Question: I have a view controller as my initial view controller. there's a button in it(GO button) which when the user taps, it should go to another view controller(let's call it Destination view controller with label 'This is where i wanna go'). Meanwhile i want to pass it through a Tabbar controller. The reason is i want to have tabbar in my navigation stack.
I wish to go directly to the Destination view controller while pressing go button but it should show the tab bar items at the bottom.
So for achieving this in FirstViewController didLoadMethod I checked a bool value and pushed the view controller to the Destination view controller. I achieved the result I.e when pressing the Go button it goes to the Destination view controller and has tab bar items at it's bottom.
But the problem since it passes through the Tabbarcontroller the FirstViewController is shown for some seconds and then it pushes to the Destination view controller. I wish to hide FirstViewController while this transition takes place.
How to achieve this?
Picture shows what i want. what can I do to hide firstviewcontroller while having it in navigation stack?
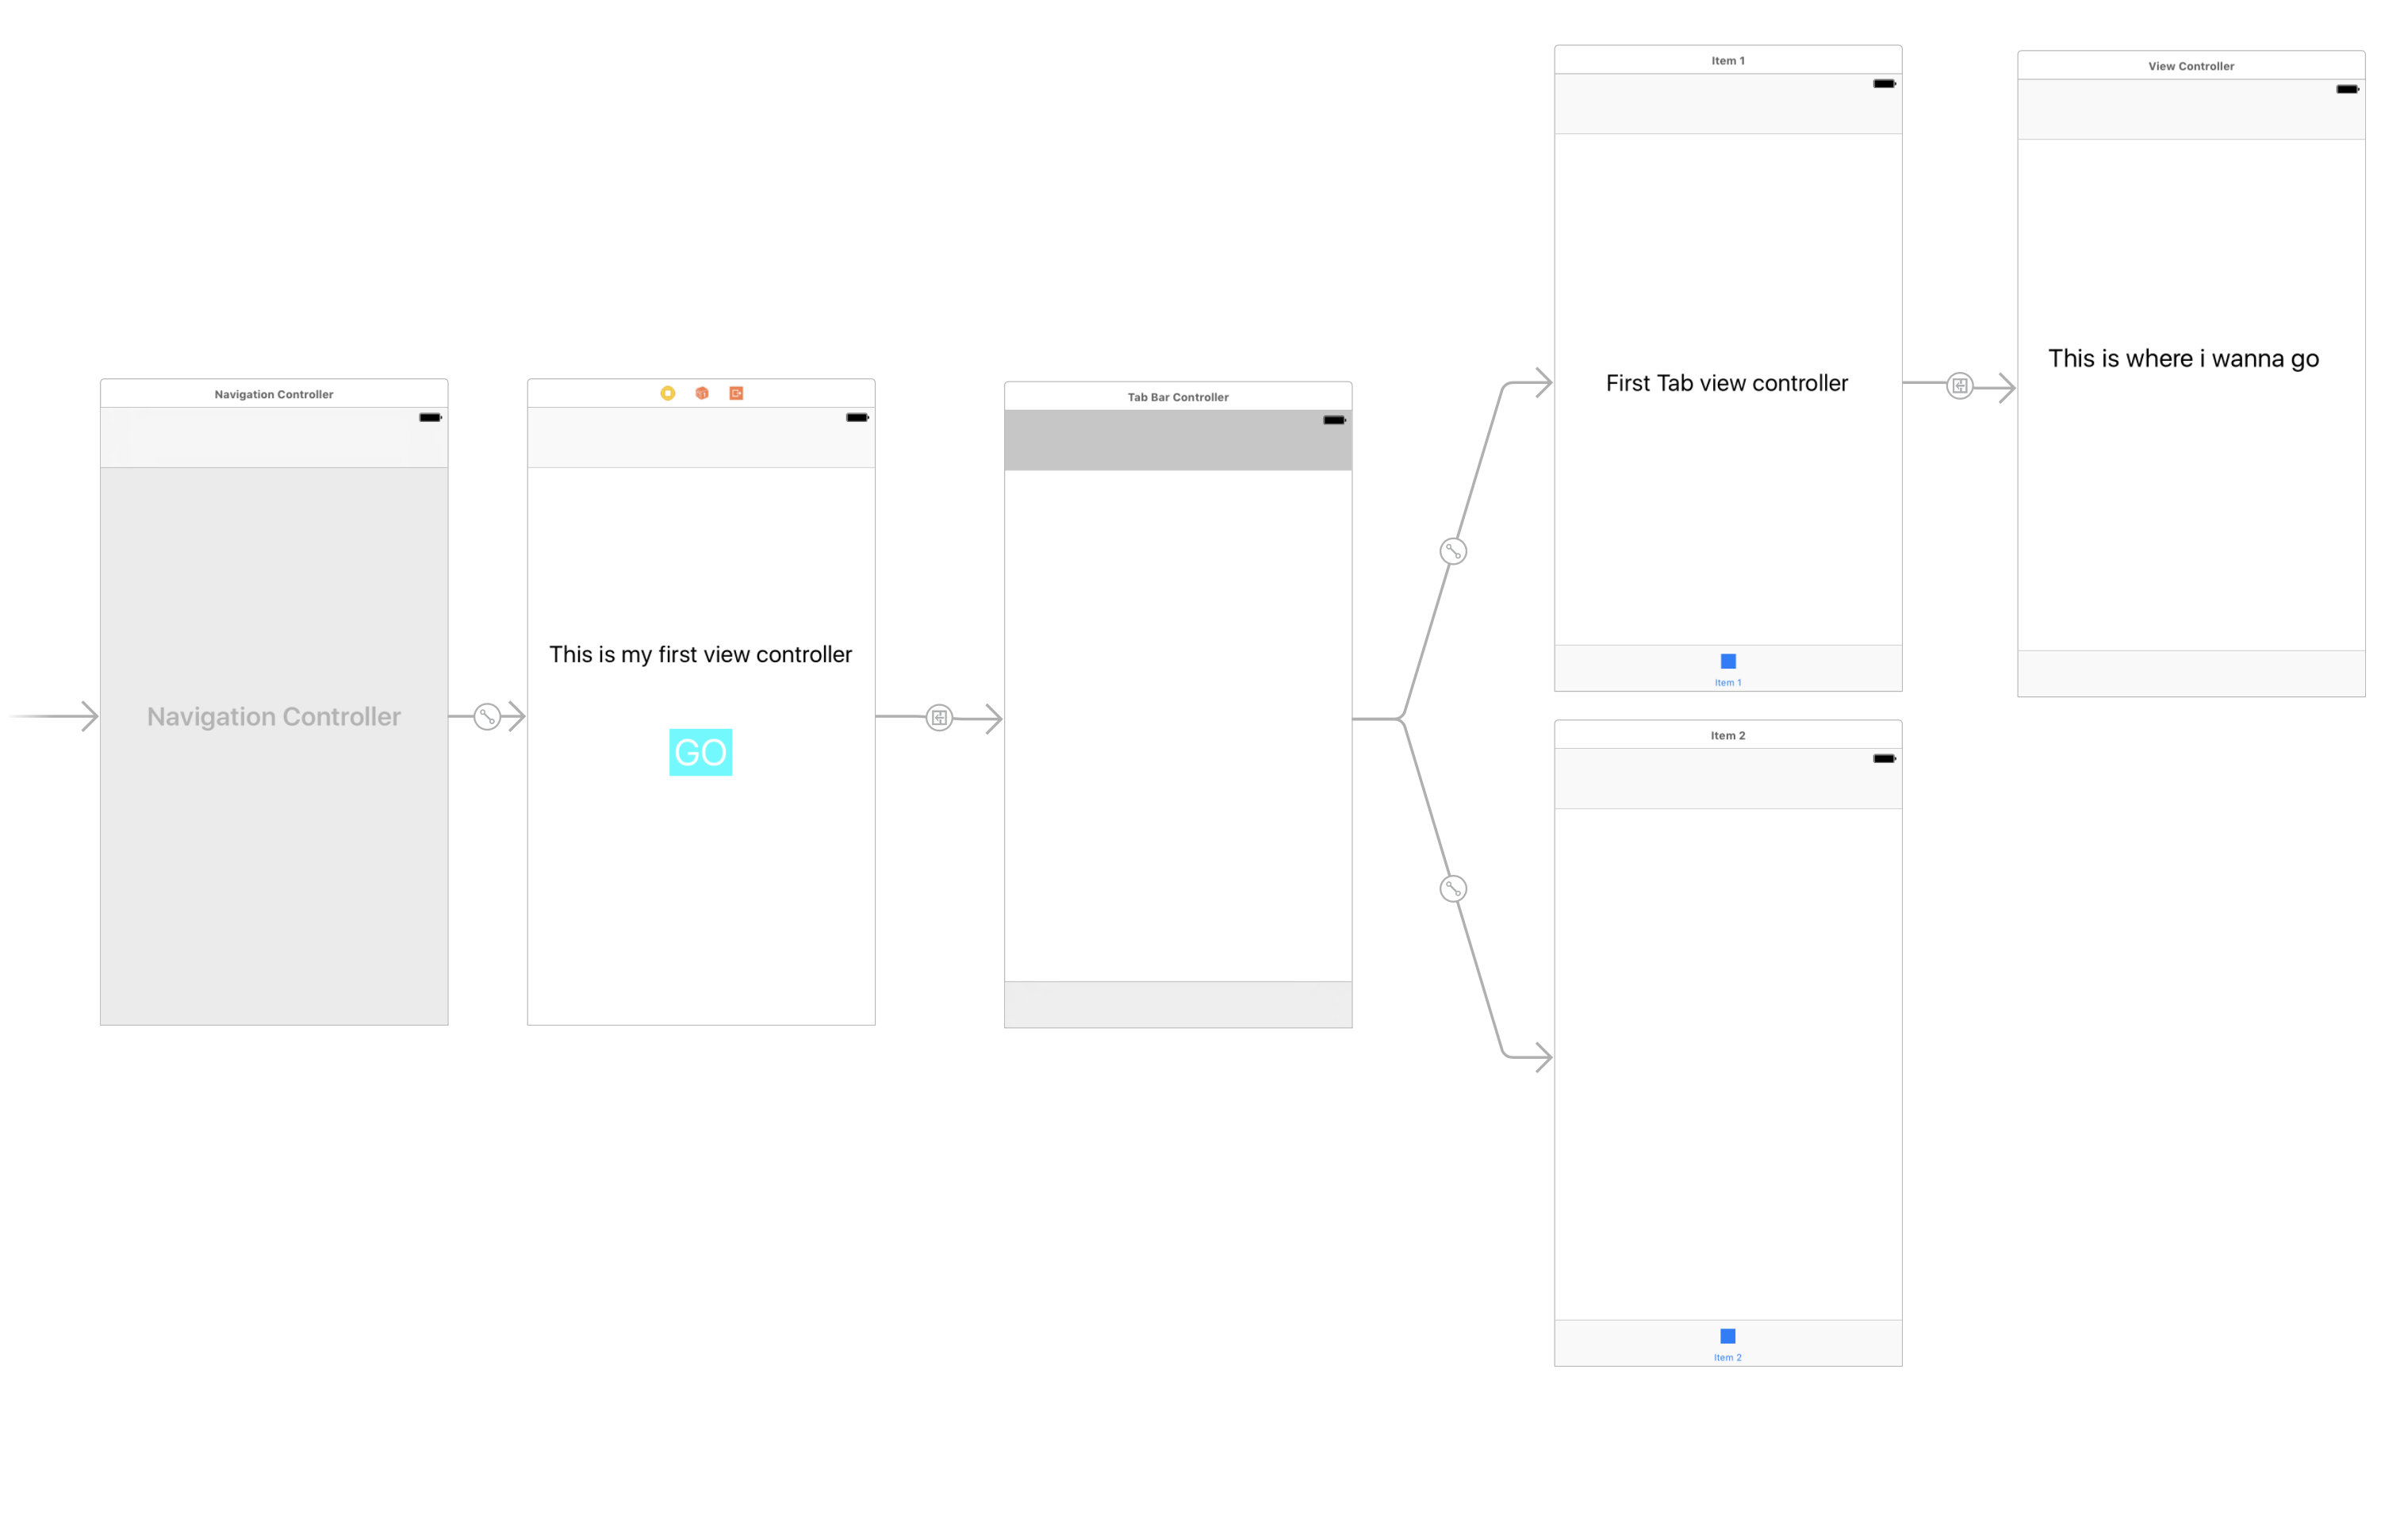
Answer: I think this can be done in a simple way -
-
*You cant see the current view coltroller, it will push the screen to your required viewcontroller before loading the tab bar initial view contoller.
Hope it will work for you.
or >>>> you can check it out
'''
let storyboard = UIStoryboard(name: "your_storyBoard_name", bundle: nil)
let viewController1 = storyboard.instantiateViewController(withIdentifier: "firstViewController")
let viewController2 = storyboard.instantiateViewController(withIdentifier: "secondViewcontroller")
let controllers = [viewController1, viewController2]
self.navigationController!.setViewControllers(self.navigationController!.viewControllers + controllers, animated: true)
'''